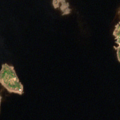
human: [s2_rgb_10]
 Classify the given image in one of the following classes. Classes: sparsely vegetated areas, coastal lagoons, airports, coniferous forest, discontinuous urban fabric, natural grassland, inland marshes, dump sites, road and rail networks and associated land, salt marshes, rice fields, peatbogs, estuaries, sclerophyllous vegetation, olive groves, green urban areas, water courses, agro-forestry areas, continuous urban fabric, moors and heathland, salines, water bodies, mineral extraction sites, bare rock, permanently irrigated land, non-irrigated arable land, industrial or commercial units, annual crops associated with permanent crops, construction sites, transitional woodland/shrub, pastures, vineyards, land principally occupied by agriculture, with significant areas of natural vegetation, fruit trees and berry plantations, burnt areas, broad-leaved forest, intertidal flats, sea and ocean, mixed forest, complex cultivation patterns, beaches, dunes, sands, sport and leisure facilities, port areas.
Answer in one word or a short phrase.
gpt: mixed forest, sea and ocean